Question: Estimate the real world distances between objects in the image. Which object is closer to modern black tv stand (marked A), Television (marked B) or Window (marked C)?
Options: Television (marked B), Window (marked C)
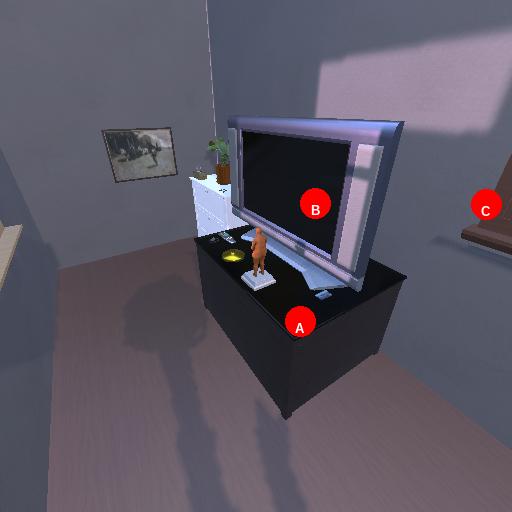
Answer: Television (marked B)